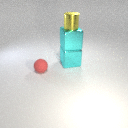
large cyan metal cube above large cyan metal cube